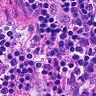
Metastatic tissue present: no